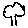
Label: tree